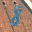
Label: 8